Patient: sex M, age 64
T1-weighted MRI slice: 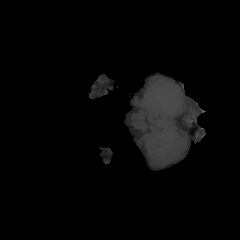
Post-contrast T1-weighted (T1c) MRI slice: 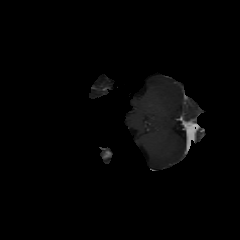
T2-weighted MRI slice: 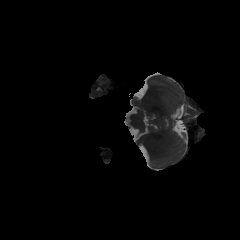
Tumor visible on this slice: yes
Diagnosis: Glioblastoma, IDH-wildtype
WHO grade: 4